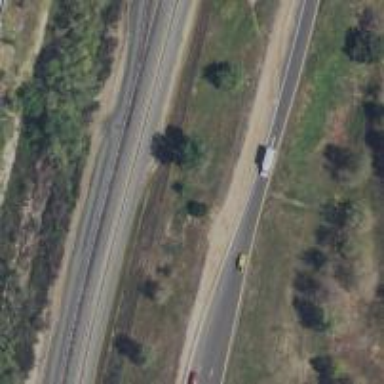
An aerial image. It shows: Motorway link.